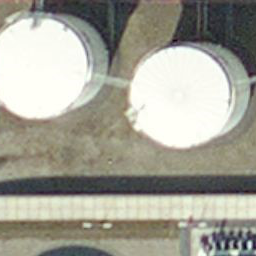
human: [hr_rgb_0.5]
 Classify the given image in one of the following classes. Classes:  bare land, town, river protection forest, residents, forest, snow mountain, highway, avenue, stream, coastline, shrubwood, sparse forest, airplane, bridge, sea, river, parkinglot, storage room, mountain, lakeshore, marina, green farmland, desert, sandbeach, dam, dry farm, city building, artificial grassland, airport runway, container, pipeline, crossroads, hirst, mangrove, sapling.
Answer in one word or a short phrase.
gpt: storage room